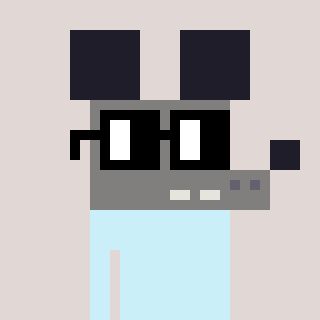
a pixel art character with square black glasses, a mouse-shaped head and a grayscale-colored body on a warm background